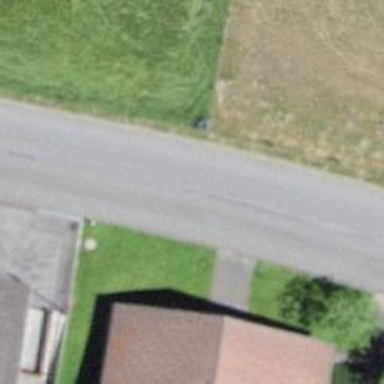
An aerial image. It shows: Tertiary road.